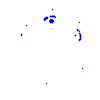
Particle: pion